Question: my problem is that I want to display the messages between two users and order them by time.
I nmanaged to display the messages from each user but it displays first for the user George and the for user Niklakis as it shows in the image below...

What I want is to display both of the messages order by time.
This is part of my code...
'''
$query = "SELECT * FROM messages WHERE recip='$view' ORDER BY time DESC";
$query2 = "SELECT * FROM messages WHERE recip='$username' ORDER BY time DESC";
$result = queryMysql($query);
$result2 = queryMysql($query2);
$num = mysql_num_rows($result);
$num2 = mysql_num_rows($result2);
for ($j = 0 ; $j < $num ; ++$j)
{
$row = mysql_fetch_row($result);
if ($row[3] == 0 || $row[1] == $username || $row[2] == $username)
{
echo date('M jS 'y g:ia:', $row[4]);
echo " <a href='messages.php?view=$row[1]'>$row[1]</a> ";
if ($row[3] == 0)
echo "wrote: &quot;$row[5]&quot; ";
else echo "private message: <span class='whisper'>" .
"&quot;$row[5]&quot;</span> ";
if ($row[2] == $username)
echo "[<a href='messages.php?view=$view" ."&erase=$row[0]'>erase</a>]";
echo "<br>";
}
}
for ($j = 0 ; $j < $num2 ; ++$j)
{
$row2 = mysql_fetch_row($result2);
if ($row2[3] == 0 || $row2[1] == $username || $row2[2] == $username)
{
echo date('M jS 'y g:ia:', $row2[4]);
echo " <a href='messages.php?view=$row2[1]'>$row2[1]</a> ";
if ($row2[3] == 0)
echo "wrote: &quot;$row2[5]&quot; ";
else echo "private message: <span class='whisper'>" .
"&quot;$row2[5]&quot;</span> ";
if ($row2[2] == $username)
echo "[<a href='messages.php?view=$view" ."&erase=$row2[0]'>erase</a>]";
echo "<br>";
}
}
'''
I can understand that my problem happens because I have two different and I probably need only to do this work. But I tried and I could find a way to do this.
Can you help?
Thank you.
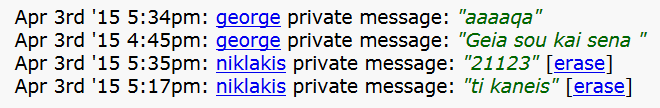
Answer: You use the same code for both query results (tip for the future: PHP supports something like functions :D try it out) and your queries have the same structure so why don't you just fecht all entries for both users and sort them? Have you tried this out?
'''
$query = "SELECT * FROM messages WHERE (recip='$username' AND auth='$view') OR (recip='$view' AND auth='$username') ORDER BY time DESC";
'''